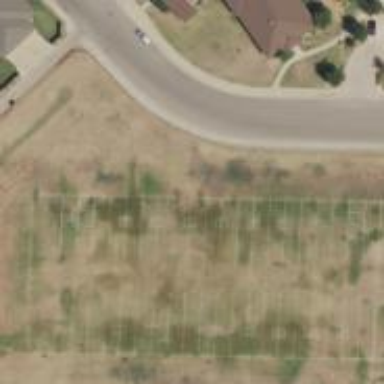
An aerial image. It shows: Grass pitch designated for American football.